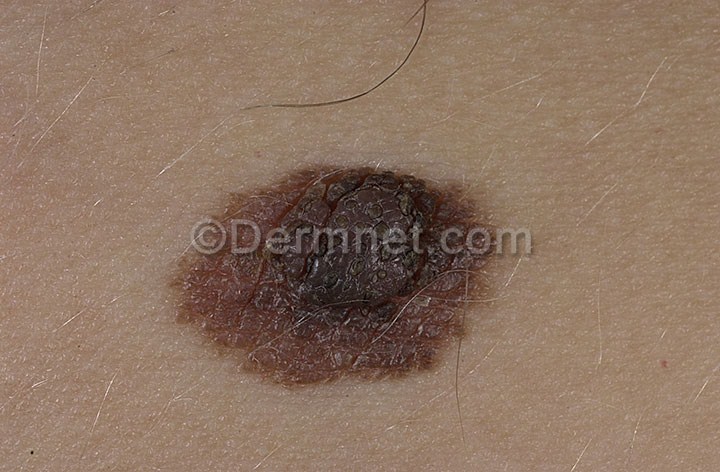
Disease: Melanoma Skin Cancer Nevi and Moles